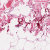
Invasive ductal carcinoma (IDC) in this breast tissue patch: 0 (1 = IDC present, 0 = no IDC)